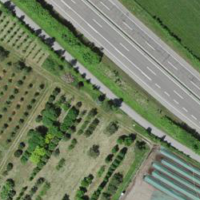
EUNIS habitat code: 57
Species observed at this site:
Cornus sanguinea